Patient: sex M, age 65
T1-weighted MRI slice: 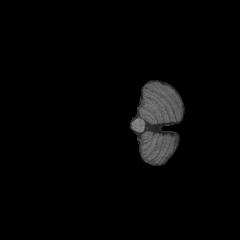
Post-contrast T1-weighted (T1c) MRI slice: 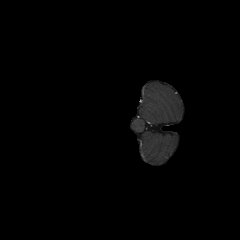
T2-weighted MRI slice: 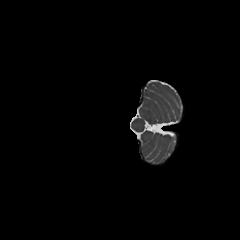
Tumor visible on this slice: no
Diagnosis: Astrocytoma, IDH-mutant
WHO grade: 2